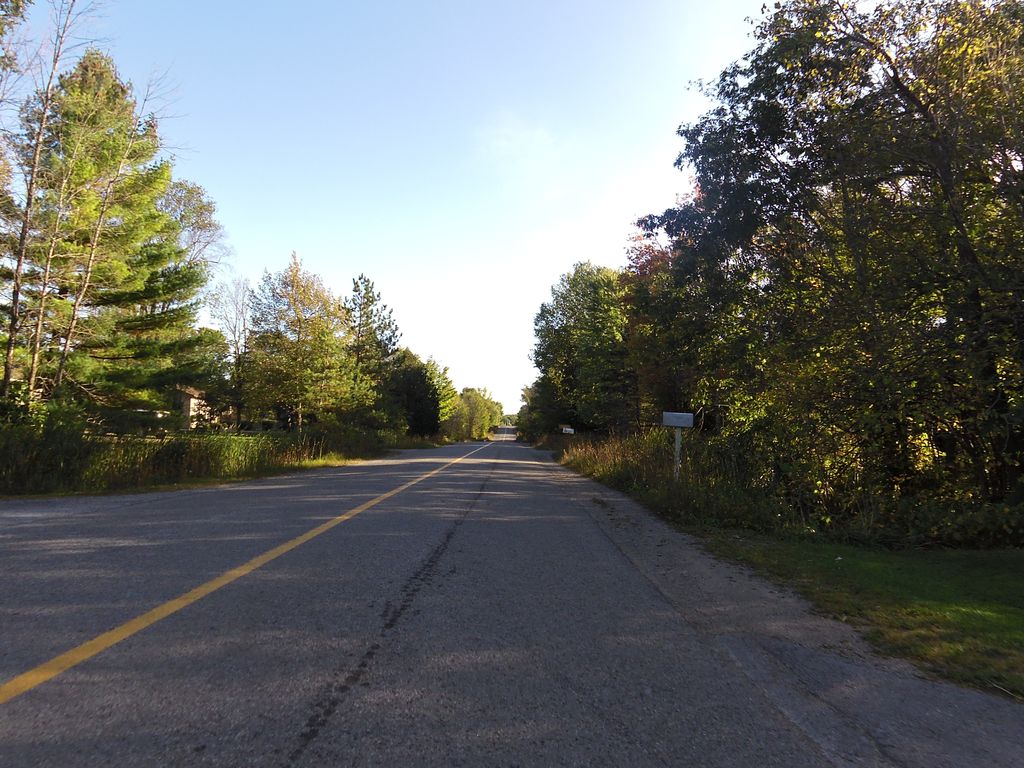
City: ottawa-gatineau